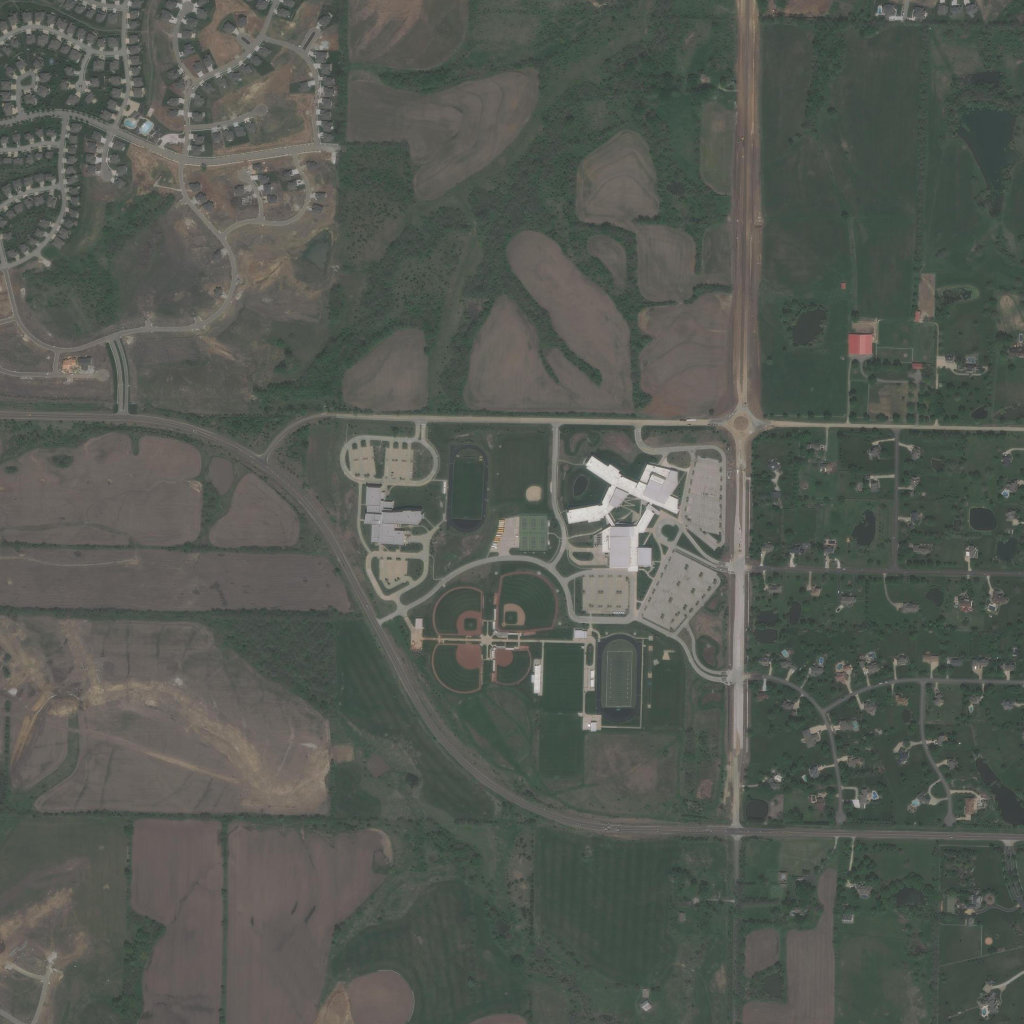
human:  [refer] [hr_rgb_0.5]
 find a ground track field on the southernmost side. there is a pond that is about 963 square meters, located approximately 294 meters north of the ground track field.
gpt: <box>[[58, 61, 62, 70, 0]]</box>

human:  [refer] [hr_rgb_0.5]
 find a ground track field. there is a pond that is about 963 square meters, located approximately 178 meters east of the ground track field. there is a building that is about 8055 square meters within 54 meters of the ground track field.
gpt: <box>[[43, 43, 47, 51, 0]]</box>

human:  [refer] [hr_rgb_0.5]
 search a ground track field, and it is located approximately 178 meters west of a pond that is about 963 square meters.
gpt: <box>[[43, 43, 47, 51, 0]]</box>

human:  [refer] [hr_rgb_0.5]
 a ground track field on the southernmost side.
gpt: <box>[[58, 62, 62, 70, 0]]</box>